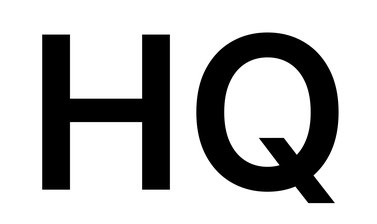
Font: Inter_SemiBold